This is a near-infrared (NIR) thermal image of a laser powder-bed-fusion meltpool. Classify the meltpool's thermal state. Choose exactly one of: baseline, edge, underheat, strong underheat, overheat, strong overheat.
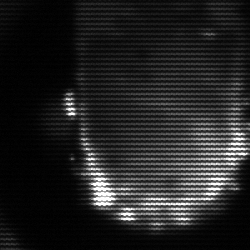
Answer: baseline